Interaction volume radius: 5 \u00c5
Interaction volume height: 50 \u00c5
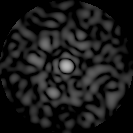
Disorder parameter: 0.8008